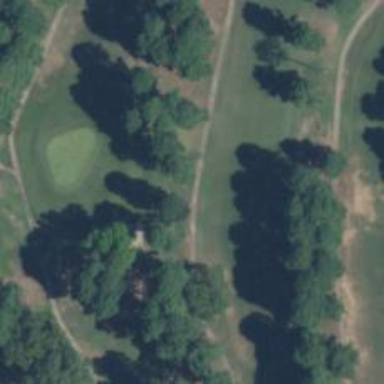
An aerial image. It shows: Path designated for golf carts.